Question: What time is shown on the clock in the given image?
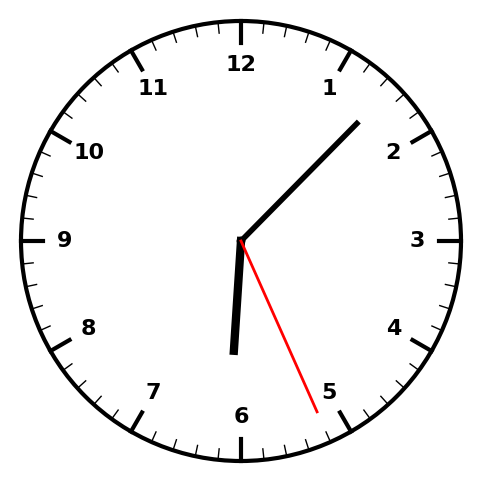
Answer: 06:07:26